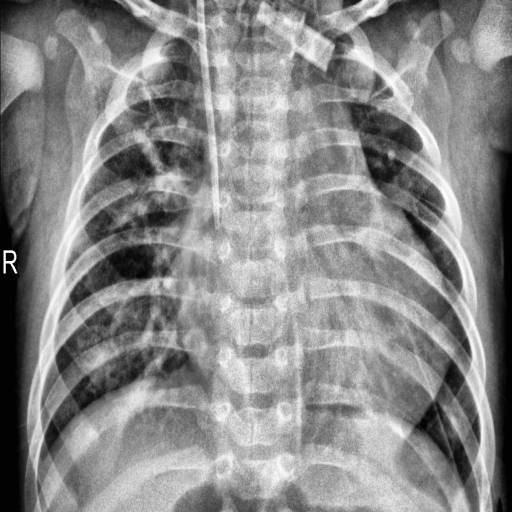
Finding: PNEUMONIA